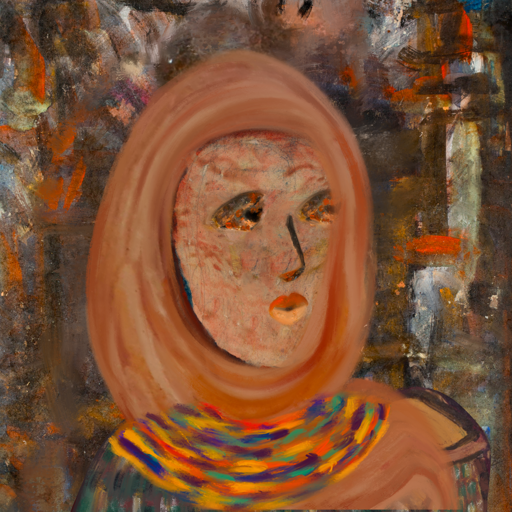
Background: GypsyQueen, Head And Neck Side: Orphan, Face Side: Gypsy_Queen, Bust: After_Raid, Hair Side: Blank, Head Accessory: Pious_Lady_Scarf, Second Necklace: An_Impression_2, Necklace: Blank, Baby: Blank